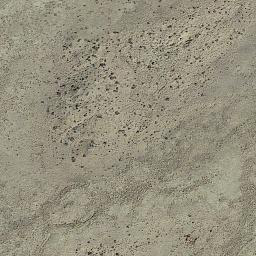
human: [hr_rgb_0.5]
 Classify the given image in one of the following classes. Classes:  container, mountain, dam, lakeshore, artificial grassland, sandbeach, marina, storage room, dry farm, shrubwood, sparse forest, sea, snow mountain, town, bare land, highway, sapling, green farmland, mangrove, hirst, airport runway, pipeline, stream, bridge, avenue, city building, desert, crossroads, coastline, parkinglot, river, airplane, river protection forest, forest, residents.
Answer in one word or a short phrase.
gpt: bare land